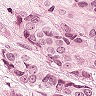
Metastatic tissue present: yes